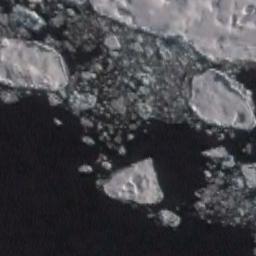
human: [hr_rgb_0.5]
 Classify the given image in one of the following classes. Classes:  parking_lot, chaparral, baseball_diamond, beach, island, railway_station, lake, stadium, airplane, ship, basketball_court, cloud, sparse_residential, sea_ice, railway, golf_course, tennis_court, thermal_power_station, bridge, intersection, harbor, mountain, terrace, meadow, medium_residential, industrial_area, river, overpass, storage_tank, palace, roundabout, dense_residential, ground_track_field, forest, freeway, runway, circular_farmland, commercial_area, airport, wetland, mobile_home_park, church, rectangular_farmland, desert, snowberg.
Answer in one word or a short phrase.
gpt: sea_ice